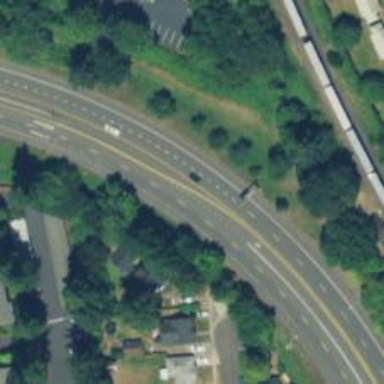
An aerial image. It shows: This image shows trunk highway that functions as expressway.